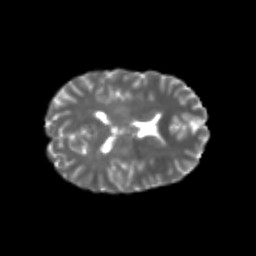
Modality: T2w
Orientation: axial
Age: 20
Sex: female
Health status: healthy
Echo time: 0.074 s